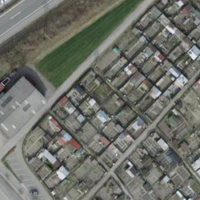
EUNIS habitat code: 57
Species observed at this site:
Lamium album
Daucus carota